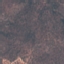
Land use / land cover: HerbaceousVegetation